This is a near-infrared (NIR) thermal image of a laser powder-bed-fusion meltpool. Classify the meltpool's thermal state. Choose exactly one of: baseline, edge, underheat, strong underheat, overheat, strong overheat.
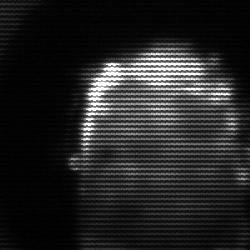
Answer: baseline